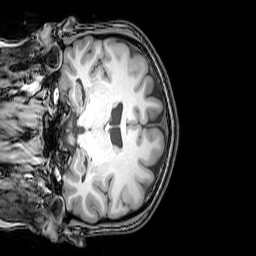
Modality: T1w
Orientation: coronal
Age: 28
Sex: female
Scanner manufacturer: philips
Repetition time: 0.008087 s
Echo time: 0.0037 s